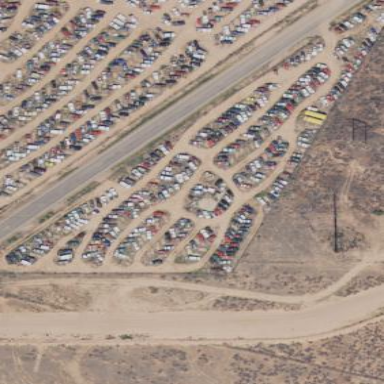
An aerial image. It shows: Scrap yard located in industrial area.